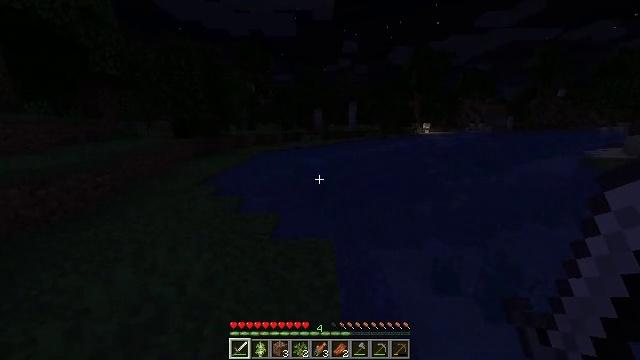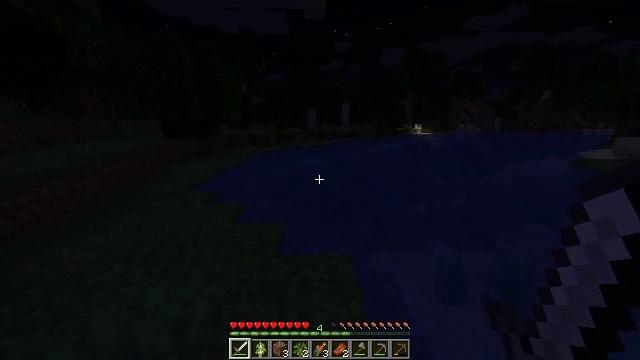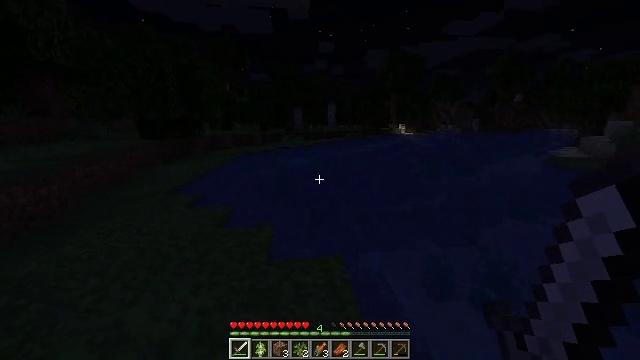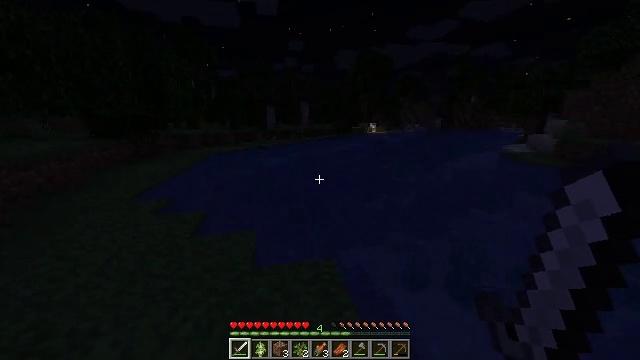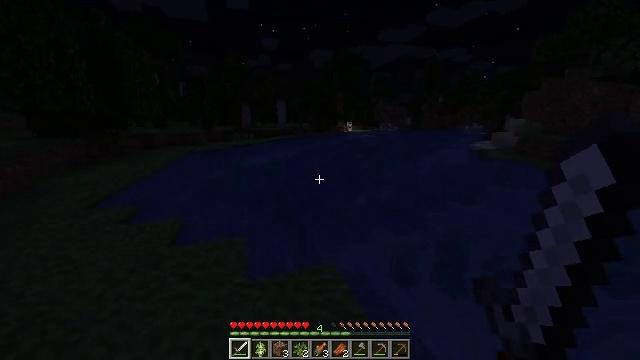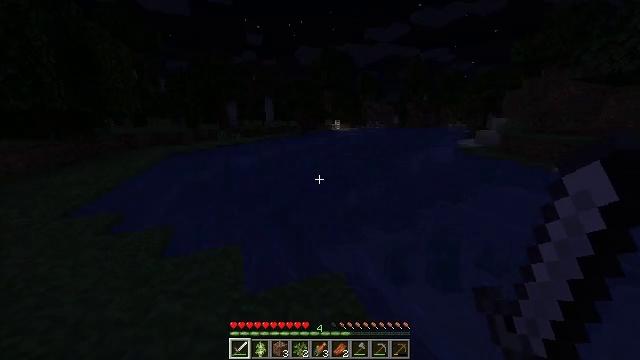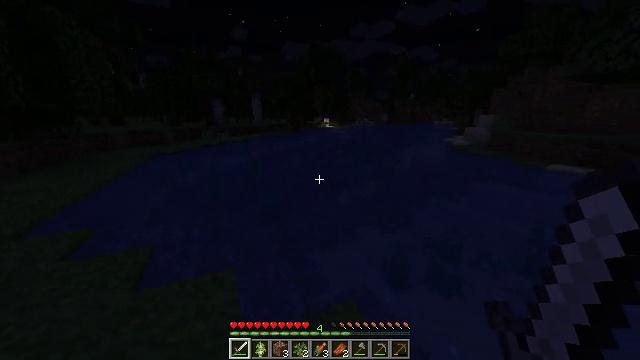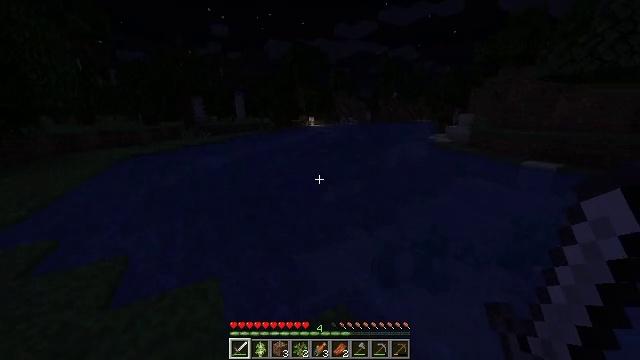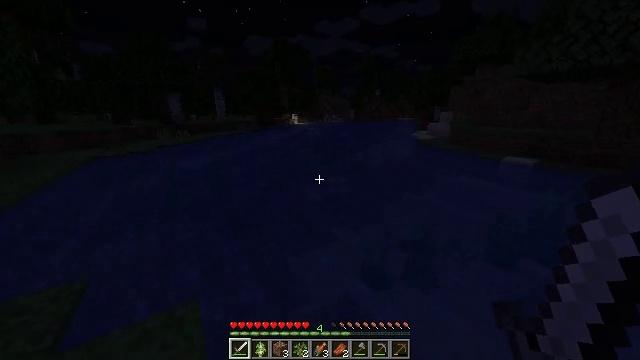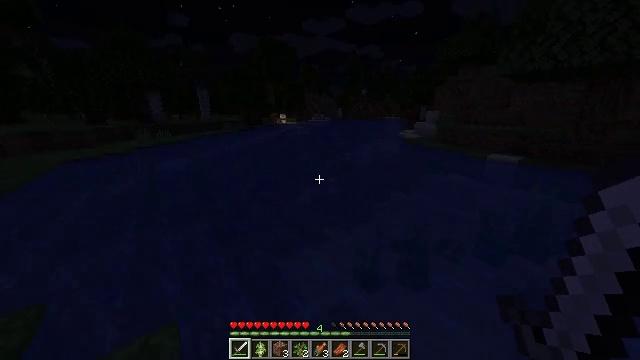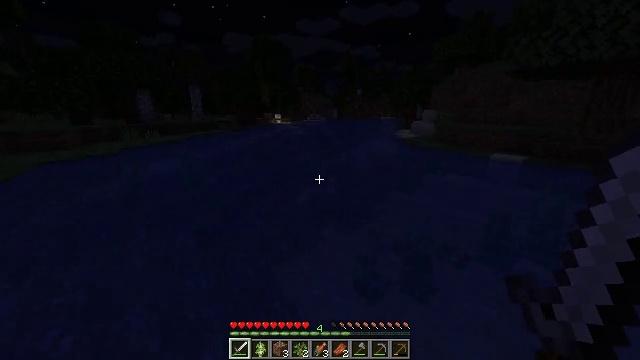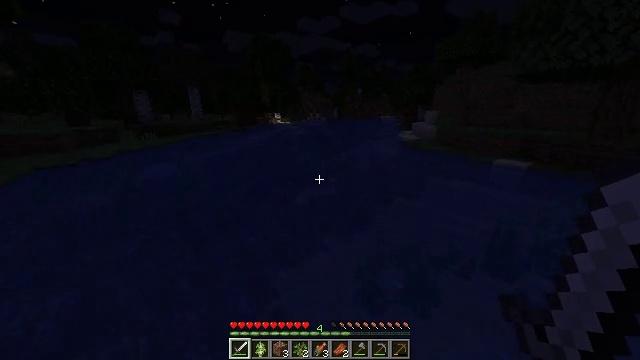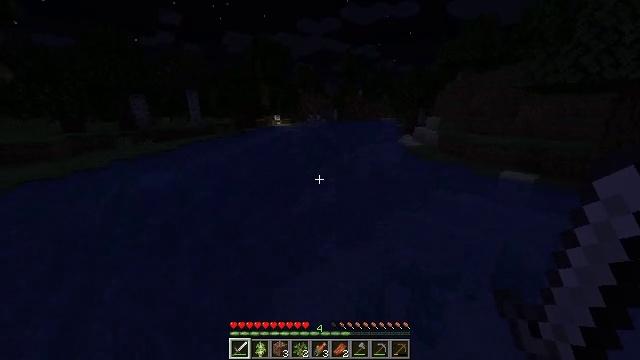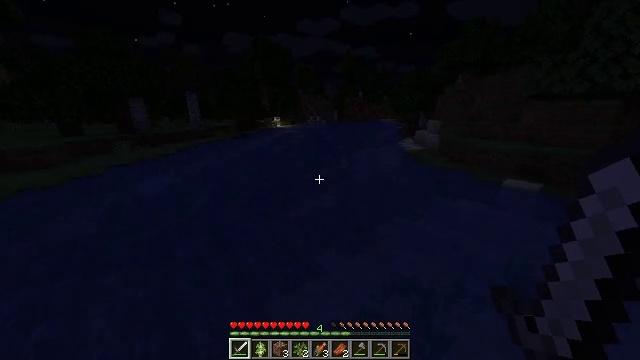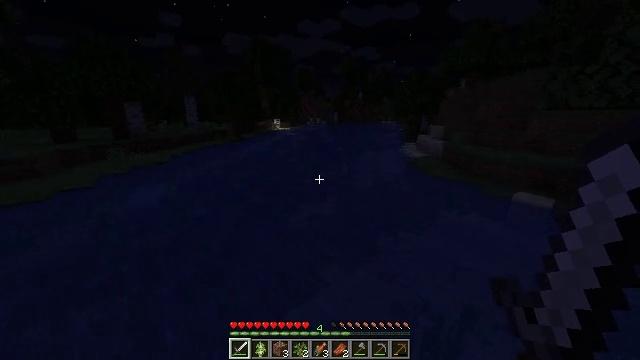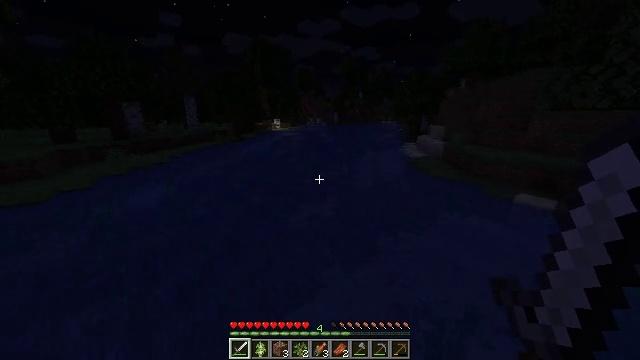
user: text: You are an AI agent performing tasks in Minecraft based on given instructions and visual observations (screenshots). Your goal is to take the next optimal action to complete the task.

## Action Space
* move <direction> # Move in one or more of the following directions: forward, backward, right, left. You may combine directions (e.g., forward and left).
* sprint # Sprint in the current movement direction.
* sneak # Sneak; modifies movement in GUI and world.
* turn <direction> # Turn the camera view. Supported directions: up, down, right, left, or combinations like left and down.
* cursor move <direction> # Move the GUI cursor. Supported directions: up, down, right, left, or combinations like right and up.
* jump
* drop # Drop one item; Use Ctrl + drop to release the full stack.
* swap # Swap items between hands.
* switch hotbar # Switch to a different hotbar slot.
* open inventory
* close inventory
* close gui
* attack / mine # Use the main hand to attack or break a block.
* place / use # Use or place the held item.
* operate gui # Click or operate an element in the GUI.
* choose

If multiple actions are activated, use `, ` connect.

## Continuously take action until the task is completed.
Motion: motion action
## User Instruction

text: Kill aquatic mobs.
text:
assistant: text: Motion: move forward and move left, turn right
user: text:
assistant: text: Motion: move forward and move left, turn right
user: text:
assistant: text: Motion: move forward and move left, turn right
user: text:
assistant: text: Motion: move forward and move left, turn right
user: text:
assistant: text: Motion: move forward, turn right
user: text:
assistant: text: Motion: move forward, turn right
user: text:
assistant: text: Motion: move forward, turn right
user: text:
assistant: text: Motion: move forward, turn right
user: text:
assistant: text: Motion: move forward, turn right
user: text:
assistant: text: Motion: move forward, turn right
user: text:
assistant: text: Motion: move forward, jump
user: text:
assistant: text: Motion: move forward, jump
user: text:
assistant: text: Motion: move forward, jump
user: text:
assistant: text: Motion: move forward, jump
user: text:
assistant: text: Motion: move forward, jump
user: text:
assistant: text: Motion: move forward, jump
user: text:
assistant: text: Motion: move forward, jump
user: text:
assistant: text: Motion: move forward, jump
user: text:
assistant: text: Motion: move forward, jump
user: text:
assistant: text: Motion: move forward, jump
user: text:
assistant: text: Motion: move forward, jump
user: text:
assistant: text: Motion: move forward, jump
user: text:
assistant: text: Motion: move forward, jump
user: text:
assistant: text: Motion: move forward, jump
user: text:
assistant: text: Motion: move forward, jump
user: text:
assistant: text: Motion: move forward
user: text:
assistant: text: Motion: move forward
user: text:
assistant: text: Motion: move forward, turn up
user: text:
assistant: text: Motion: move forward, turn up
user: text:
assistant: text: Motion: move forward, turn up